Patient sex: F
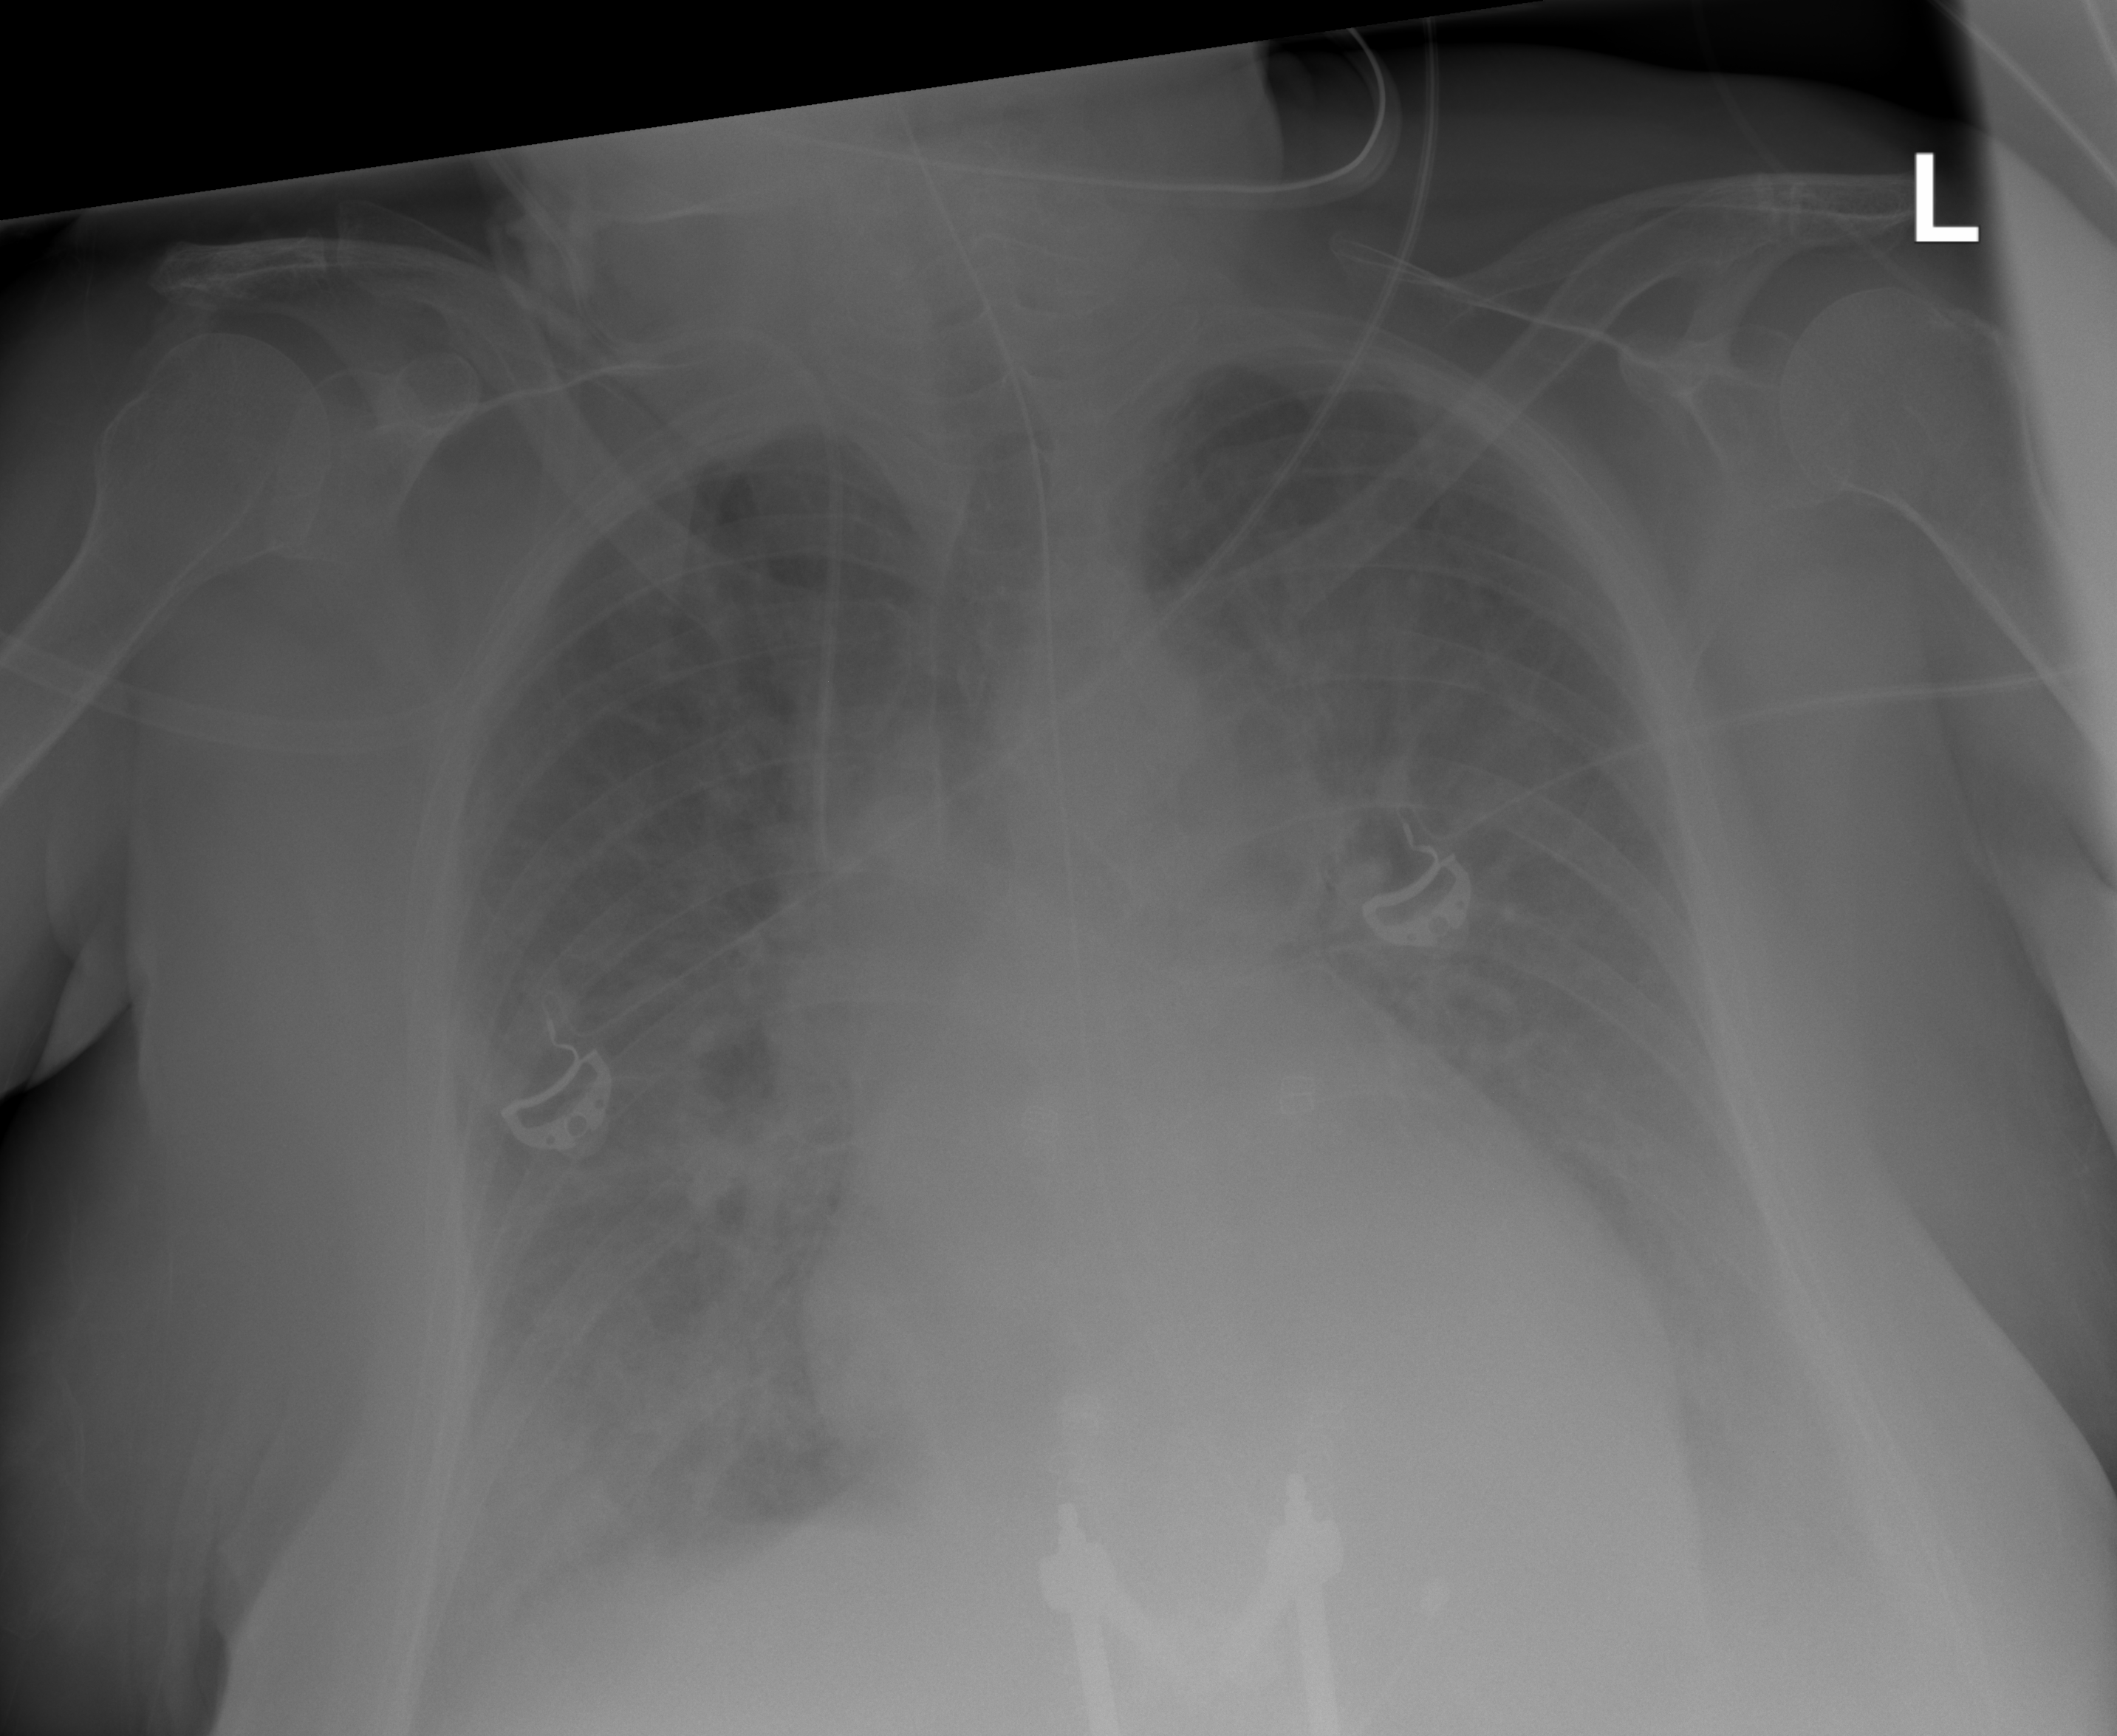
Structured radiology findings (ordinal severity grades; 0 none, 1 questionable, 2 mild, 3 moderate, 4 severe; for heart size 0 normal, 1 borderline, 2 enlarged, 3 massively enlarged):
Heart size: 1
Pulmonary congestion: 3
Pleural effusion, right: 2
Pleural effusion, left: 2
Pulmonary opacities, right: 2
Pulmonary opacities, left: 2
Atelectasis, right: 2
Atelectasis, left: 2